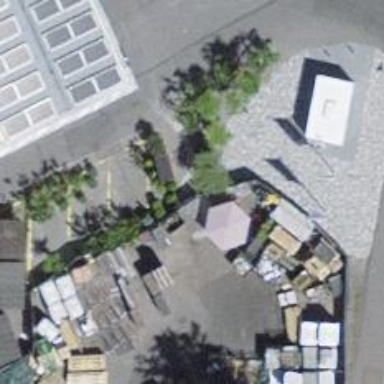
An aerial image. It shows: Recycling container for recycling.